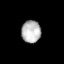
Tissue: lung
Cell type: T cells
Senescence score: 0.2162
Nuclear area (px): 426
Mean DAPI intensity: 181.401